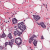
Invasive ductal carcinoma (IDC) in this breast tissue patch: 1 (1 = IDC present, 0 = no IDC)